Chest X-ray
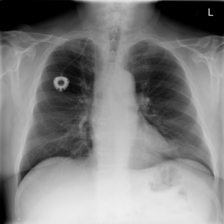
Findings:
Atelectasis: negative
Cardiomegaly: negative
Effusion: negative
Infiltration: negative
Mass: negative
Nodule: negative
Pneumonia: negative
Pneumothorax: negative
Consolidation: negative
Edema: negative
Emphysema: negative
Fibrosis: negative
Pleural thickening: negative
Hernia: negative